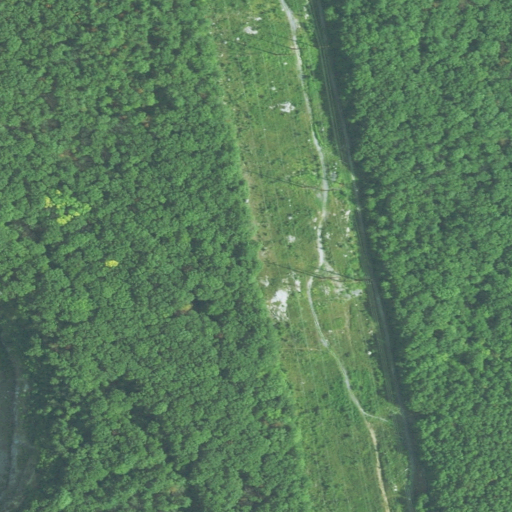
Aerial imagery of mountain in Rhode Island named Wolf Hill containing deciduous forest, mixed forest, grassland, and barren land